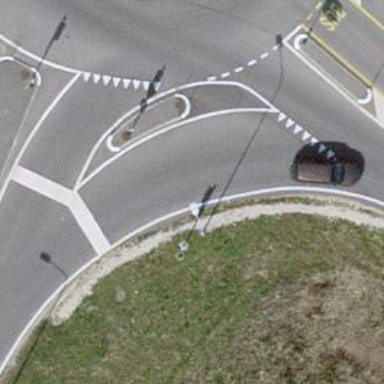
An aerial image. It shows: Tertiary link road with asphalt surface.